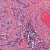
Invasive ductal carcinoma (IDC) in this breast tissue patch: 1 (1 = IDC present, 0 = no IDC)